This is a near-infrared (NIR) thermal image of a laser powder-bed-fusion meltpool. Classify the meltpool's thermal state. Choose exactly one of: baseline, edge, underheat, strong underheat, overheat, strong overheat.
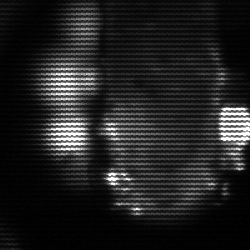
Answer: strong underheat